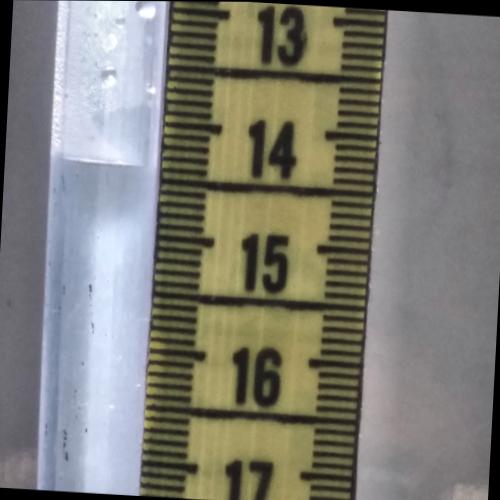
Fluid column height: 14.4 cm